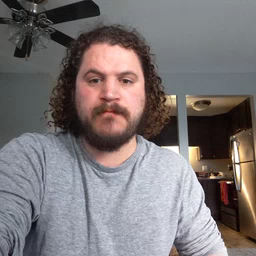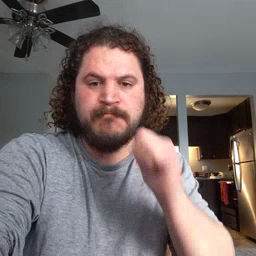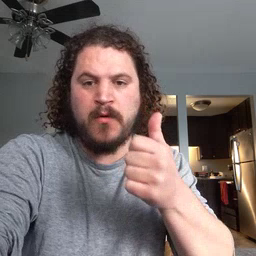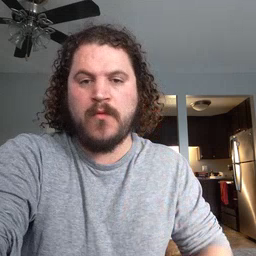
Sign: tomorrow